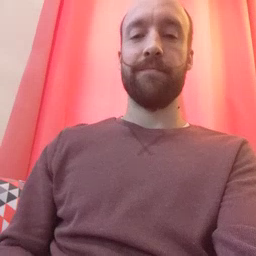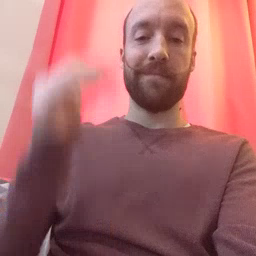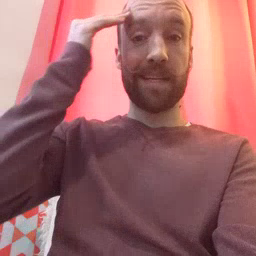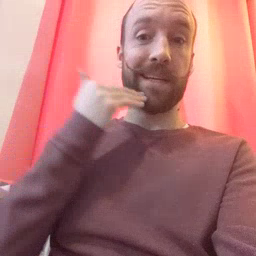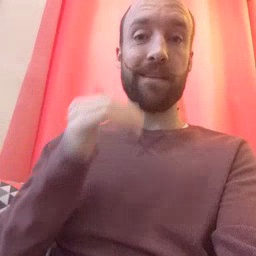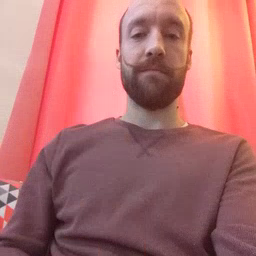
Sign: head